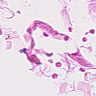
Metastatic tissue present: no